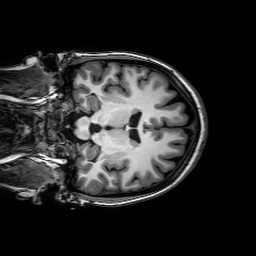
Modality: T1w
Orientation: coronal
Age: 25
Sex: female
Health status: healthy
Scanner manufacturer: philips
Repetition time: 0.0082 s
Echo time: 0.00376 s